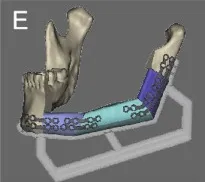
(E) Design the fibula repositioning guide.
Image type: radiology (ct)